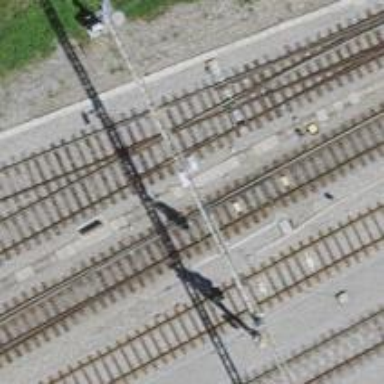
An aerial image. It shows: Railway switch.